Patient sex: F
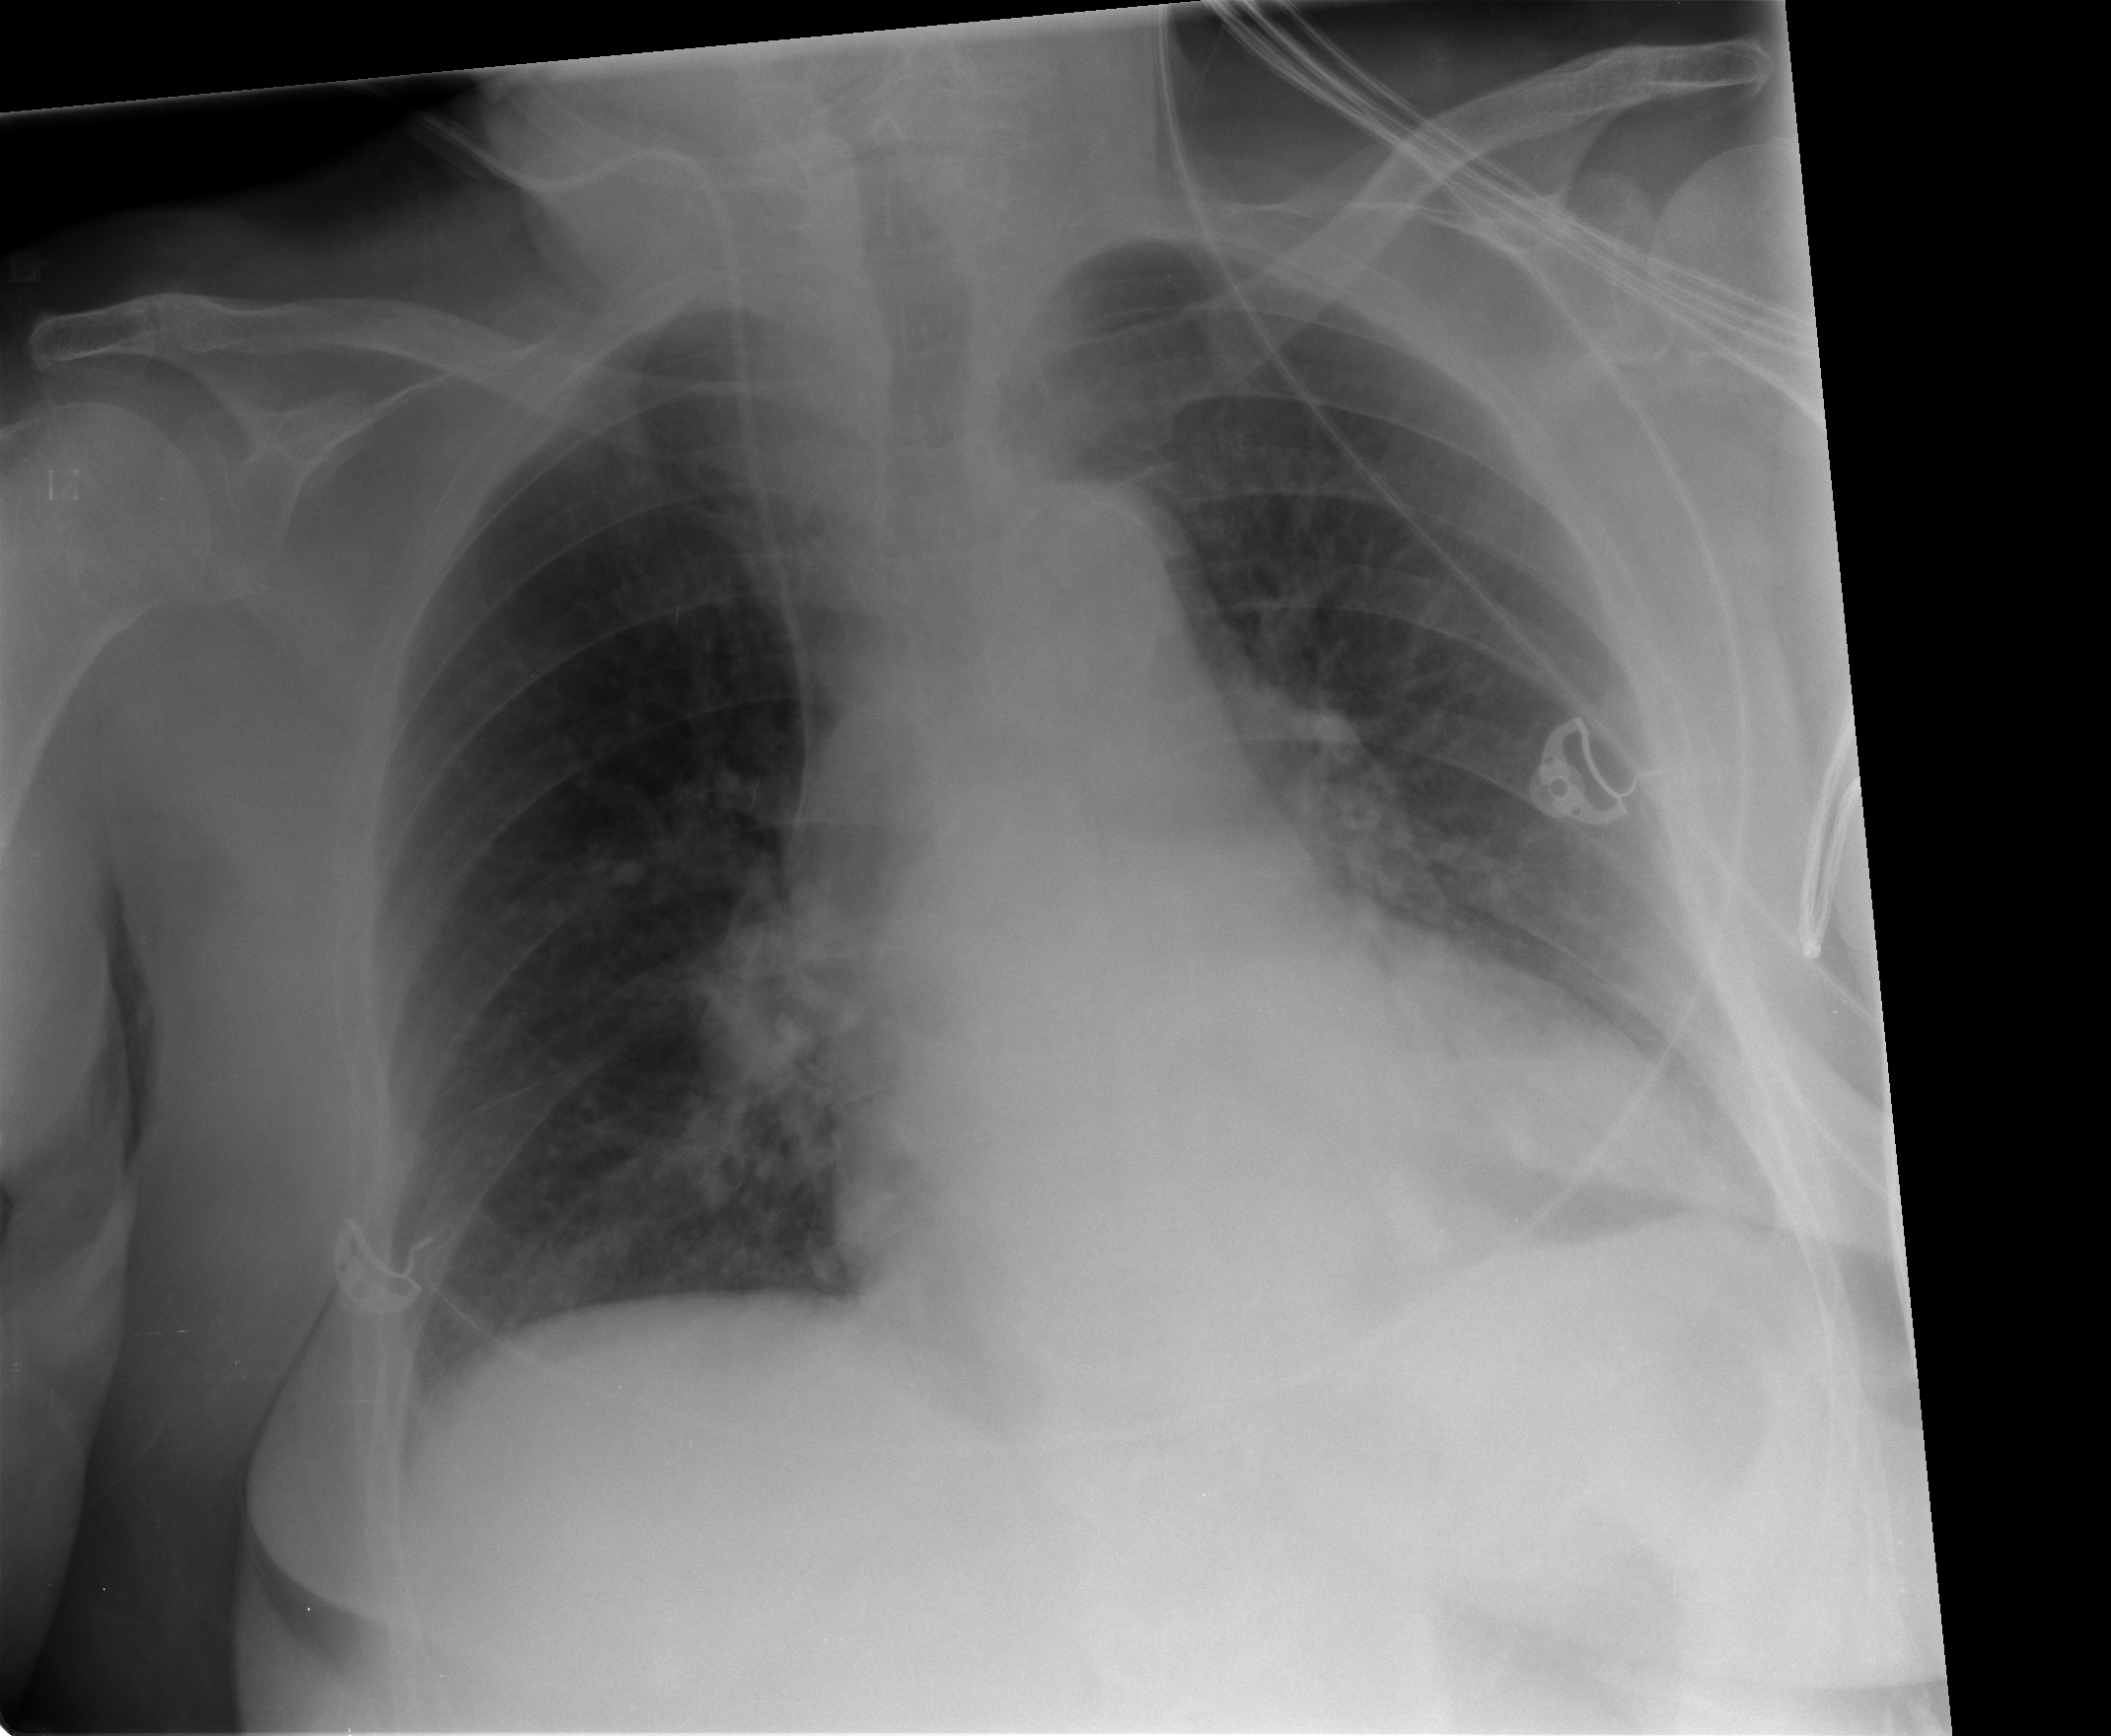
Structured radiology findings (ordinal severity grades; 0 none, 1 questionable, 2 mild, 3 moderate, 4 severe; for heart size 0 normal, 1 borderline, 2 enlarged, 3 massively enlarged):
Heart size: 0
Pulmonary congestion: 2
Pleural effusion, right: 0
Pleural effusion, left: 1
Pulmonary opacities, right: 0
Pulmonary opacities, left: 0
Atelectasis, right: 0
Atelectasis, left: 2